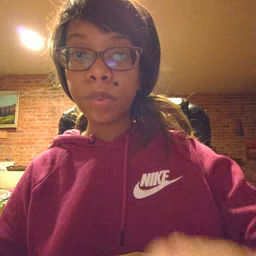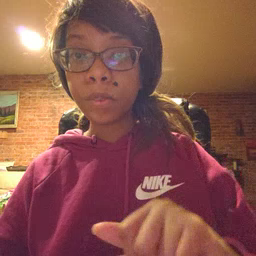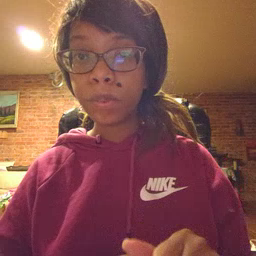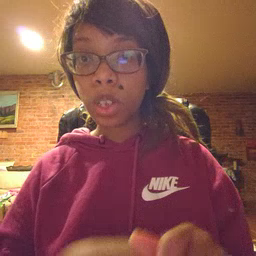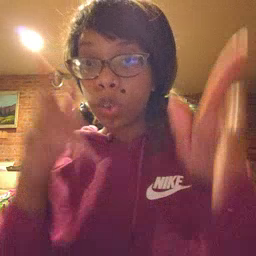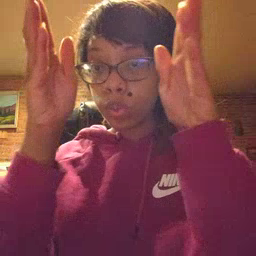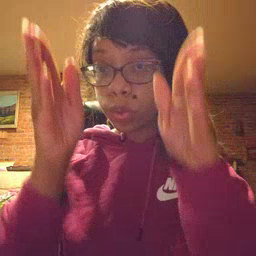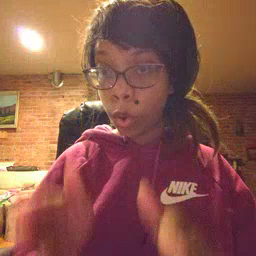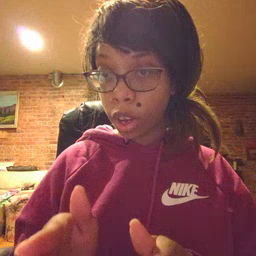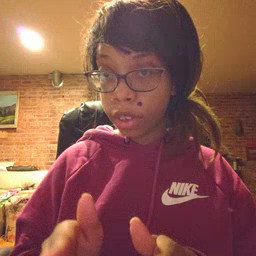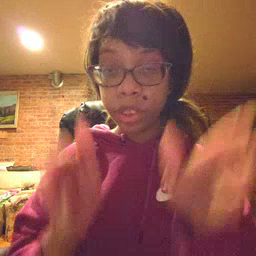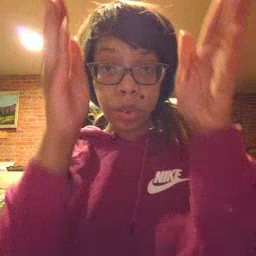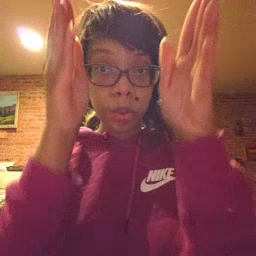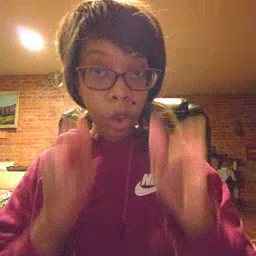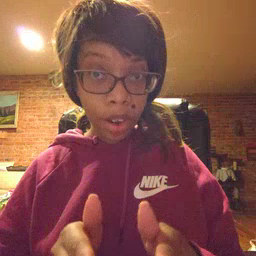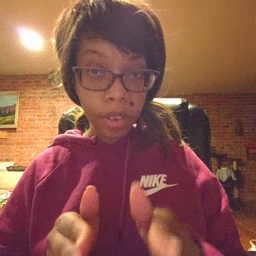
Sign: person